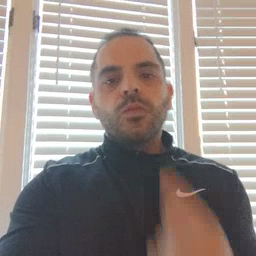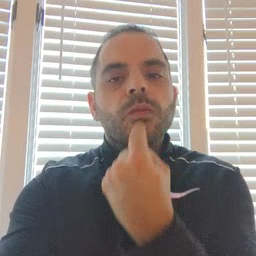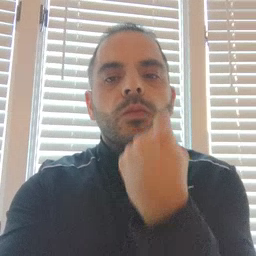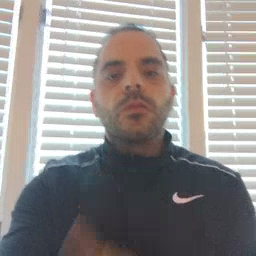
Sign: mouth